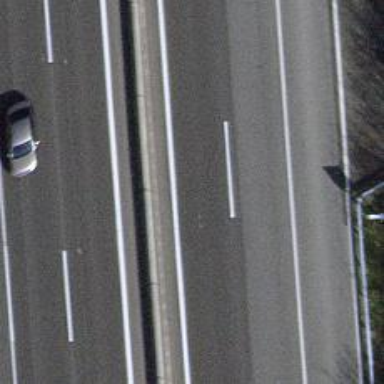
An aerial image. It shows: Asphalt motorway.